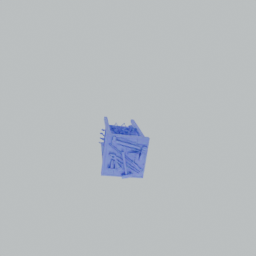
Label: tools